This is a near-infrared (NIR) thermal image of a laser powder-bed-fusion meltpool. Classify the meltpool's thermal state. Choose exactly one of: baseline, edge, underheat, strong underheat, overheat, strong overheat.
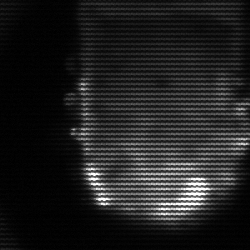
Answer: baseline